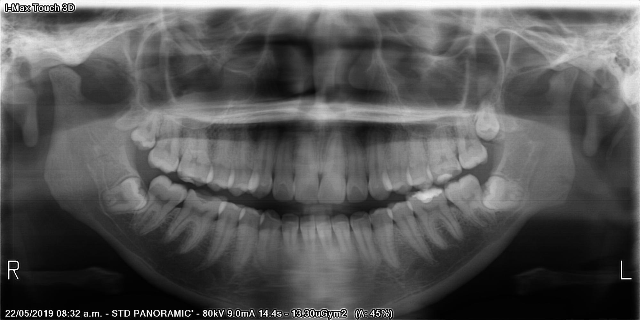
adult